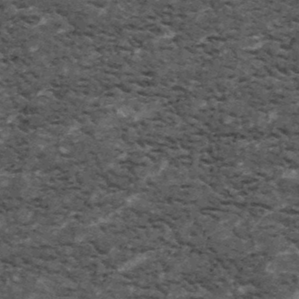
Label: frost